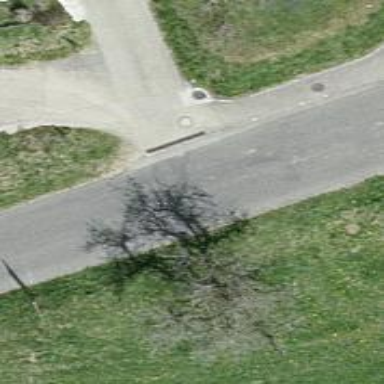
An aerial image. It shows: Tertiary road.